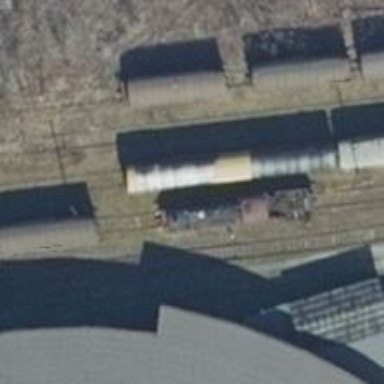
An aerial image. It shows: Railway switch.